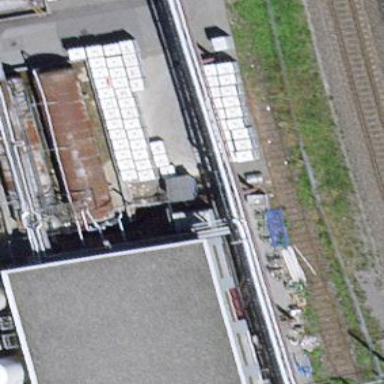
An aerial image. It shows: Industrial building.